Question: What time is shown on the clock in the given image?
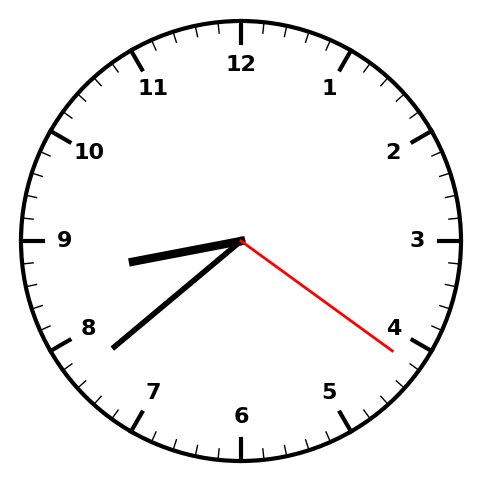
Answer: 08:38:21